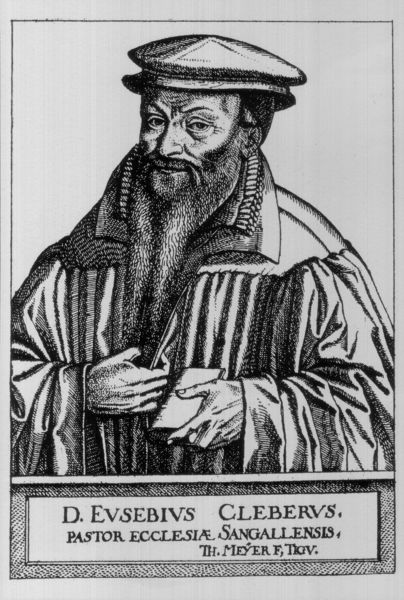
Titel: Bildnis des Eusebius Clement
Künstler: Dietrich Meyer
Institution: (Seriendruck)
Schlagwörter: hand, kopf, mann, schatten, umhang, weiß, finger, grau, hut, licht, mund, nase, ohr, schwarz, blick, bart, kappe, mütze, augen, bibel, falten, gesicht, halten, kleidung, kragen, pelz, rahmen, sockel, stehen, vollbart, ärmel, bildnis, herr, hände, portrait, porträt, feld, kirche, geistlicher, gewand, kutte, mantel, reich, kind, blatt, augenbrauen, kinn, renaissance, schulter, schultern, lächeln, holzschnitt, schrift, grafik, graphik, kahl, rand, inschrift, deutsch, faltenwurf, revers, schnauzer, griff, unterschrift, buch, druck, druckgraphik, schwarzweiss, schraffur, radierung, stich, seite, text, bürger, beschriftung, talar, prister, halbprofil, männlich, pastor, priester, adliger, gelehrter, kupferstich, altdeutsch, legende, latein, lateinisch, schriftfeld, reformation, meyer, kleriker, chen, eusebius, halfigur, st. gallen, e, 1600, eusebius cleberus, gabelbart, cleberus, st gallen, theodor meyer